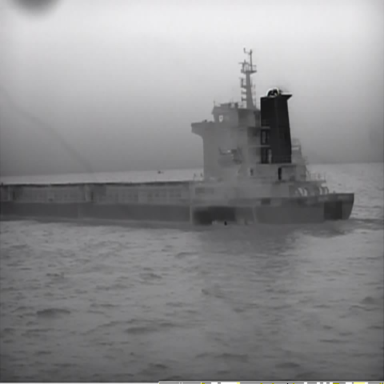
There is a liner in the infrared image.